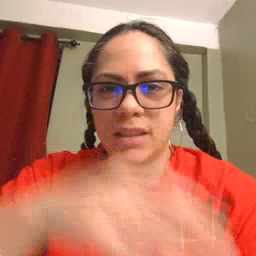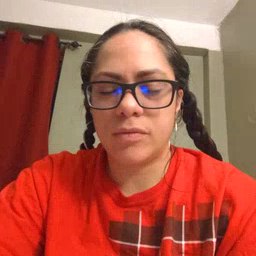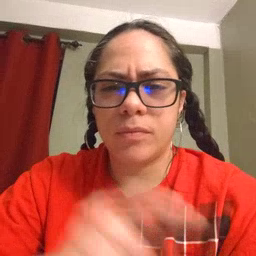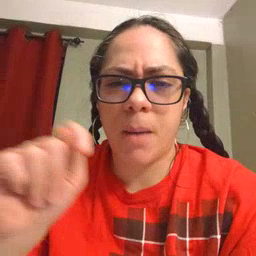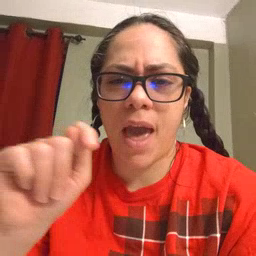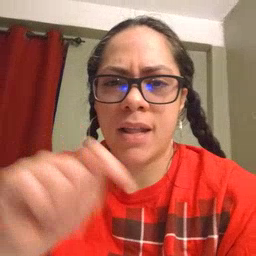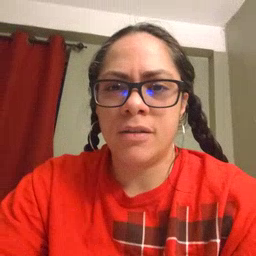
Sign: potty